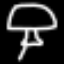
Label: mushroom